Field crop: tomato
Growth stage: 1
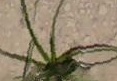
Species: cyperus